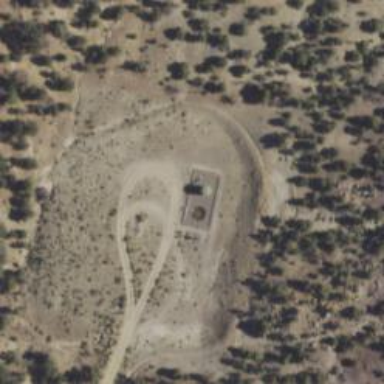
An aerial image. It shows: Storage tank that is man-made.